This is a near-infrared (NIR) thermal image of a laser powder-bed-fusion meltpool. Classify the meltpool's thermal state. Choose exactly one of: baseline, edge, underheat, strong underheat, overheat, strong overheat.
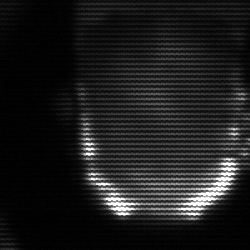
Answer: baseline